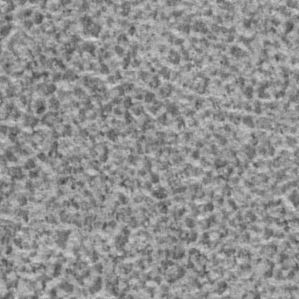
Label: frost